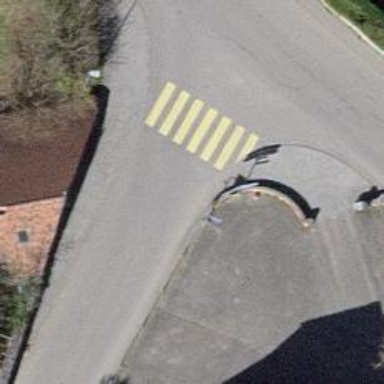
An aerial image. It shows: Zebra crossing on the road.